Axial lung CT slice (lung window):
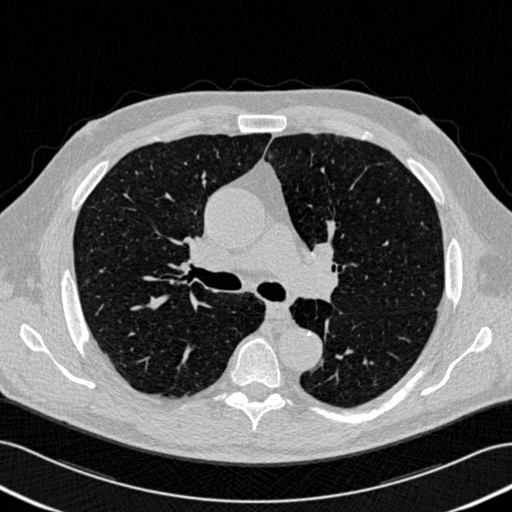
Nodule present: no